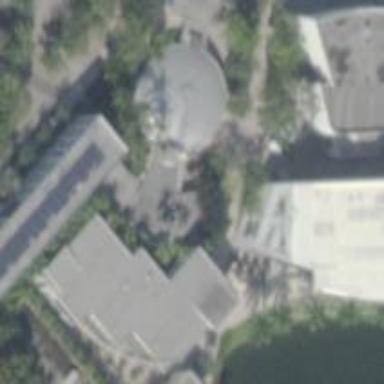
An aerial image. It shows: There is theatre building.